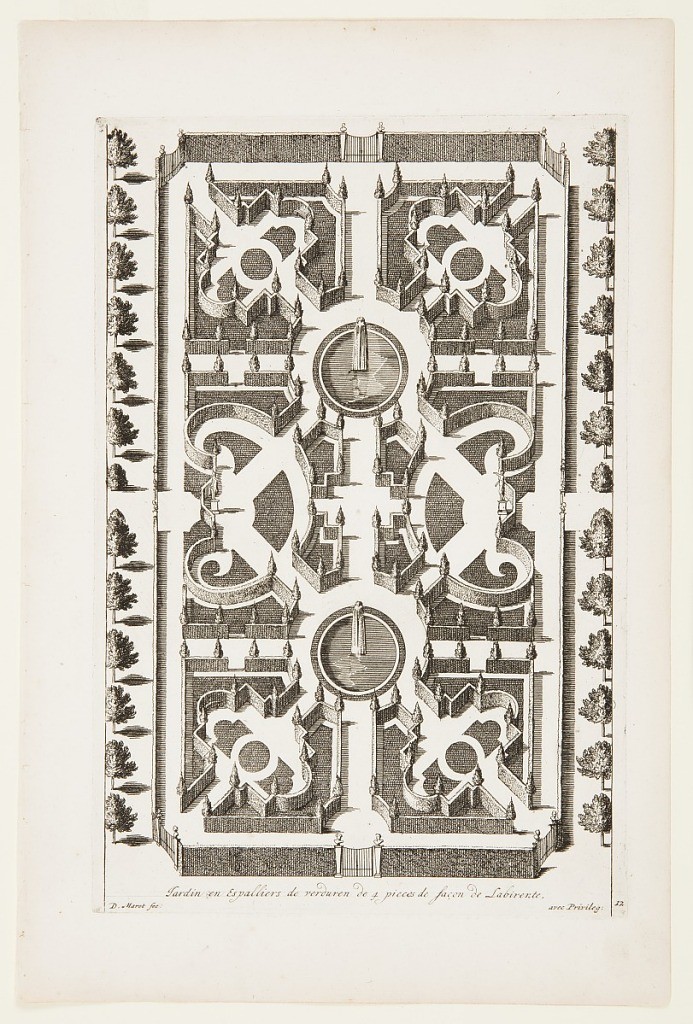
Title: Espalier Garden Fashioned as a Labyrinth with Two Fountains
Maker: Daniel Marot, French, active in the Netherlands and England, 1661–1752
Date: ca. 1700
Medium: Etching on paper
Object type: Print
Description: Symmetrical garden designed as labyrinth with two fountains.  Garden enclosed in a wall with eight gates and lined by trees.